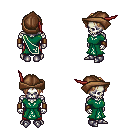
a pixel art fantasy rpg character, male body template, skeleton, sash dress, red pants, light blonde parted hairstyle, leather cap, leather bracers, metal boots, four views (front, back, left, right), 2x2 character sprite sheet, small pixel art, hard edges, no anti-aliasing